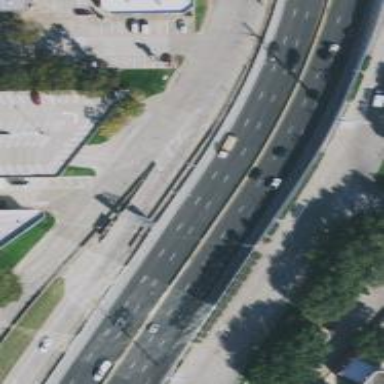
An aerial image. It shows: Toll gantry on the road.